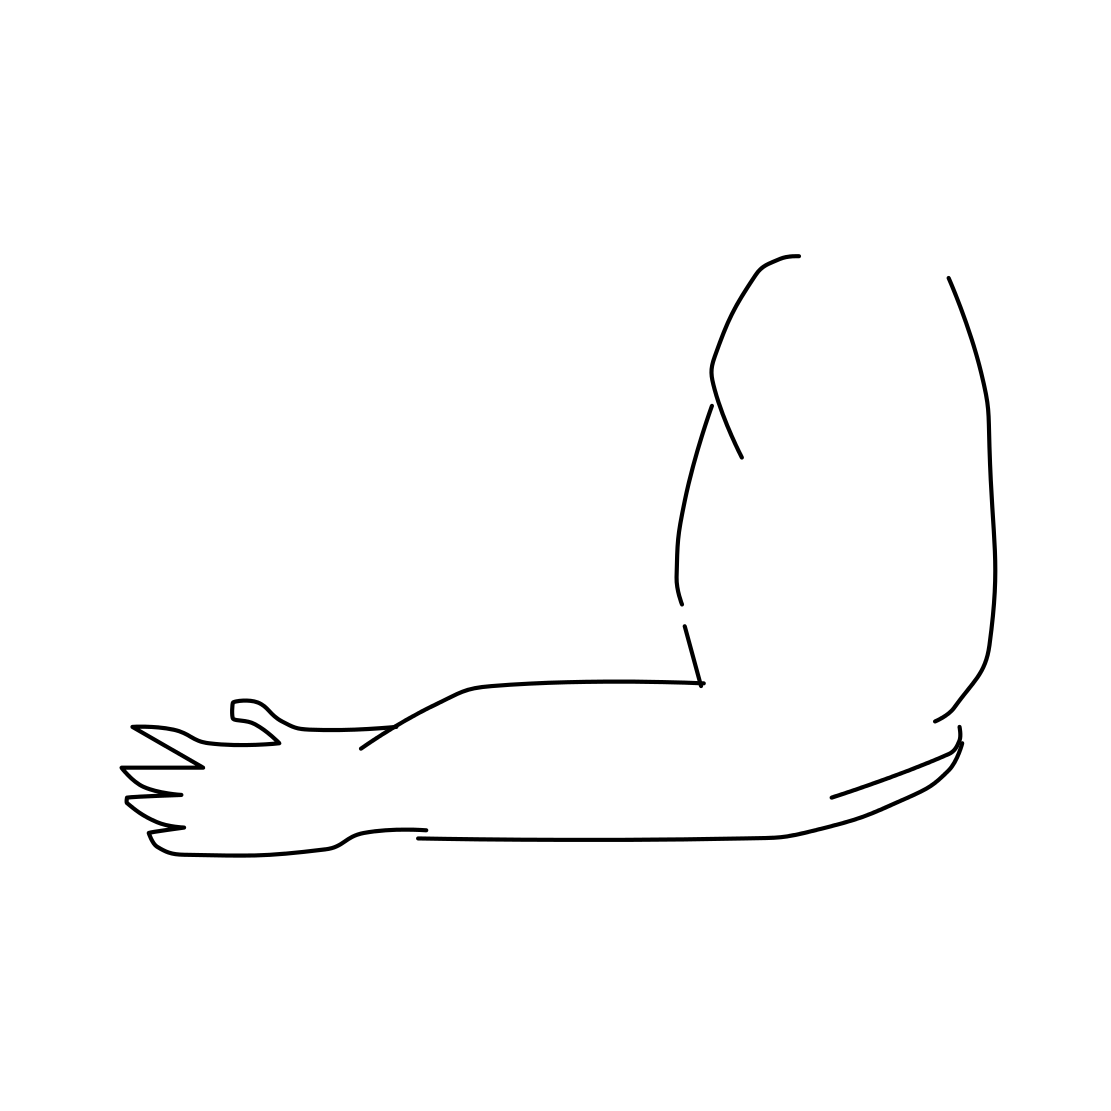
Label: arm